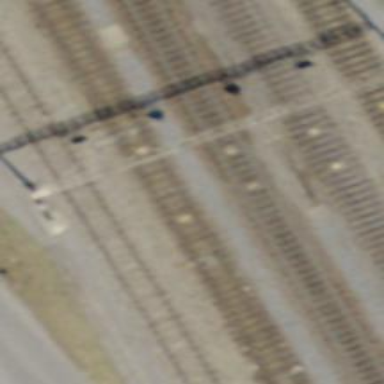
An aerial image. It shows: Railway switch.